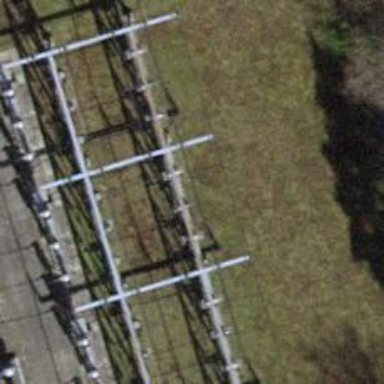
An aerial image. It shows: Busbar power line with 3 cables.